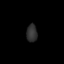
Tissue: lung
Cell type: Endothelial cells
Senescence score: 0.5586
Nuclear area (px): 189
Mean DAPI intensity: 47.233